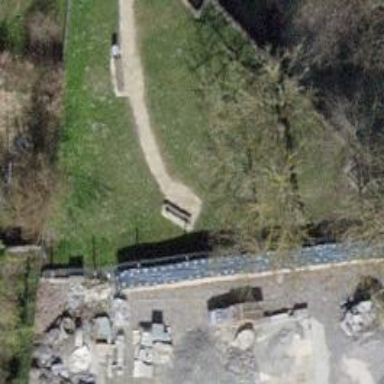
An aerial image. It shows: Bench for seating.